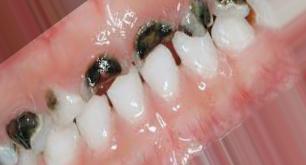
Condition: Caries